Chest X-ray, PA view. Patient: 16 years old, sex F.
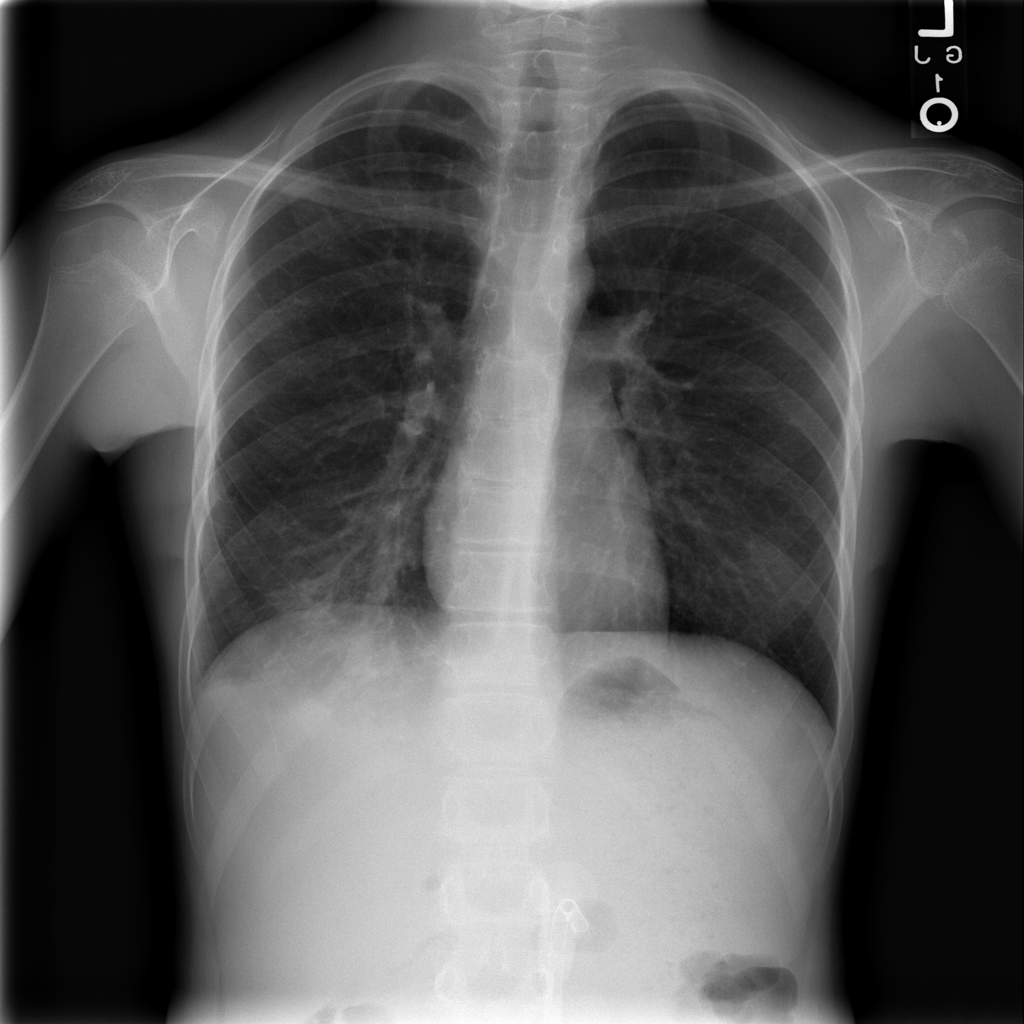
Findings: Infiltration, Pneumonia